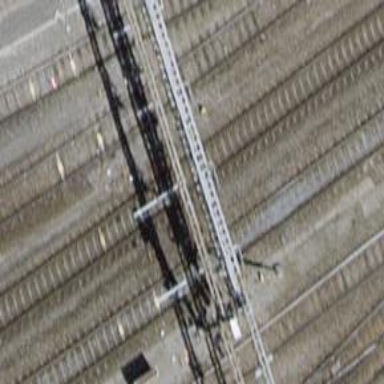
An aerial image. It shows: Railway signal.